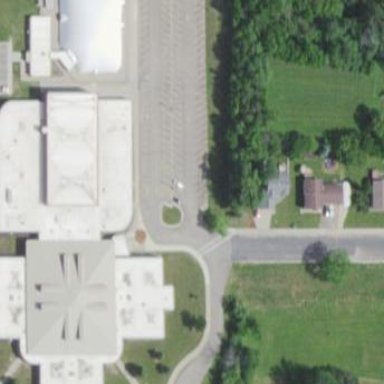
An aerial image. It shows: School building.